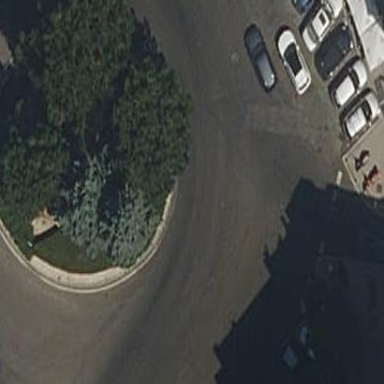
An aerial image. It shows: Grassy area with kerb barrier.